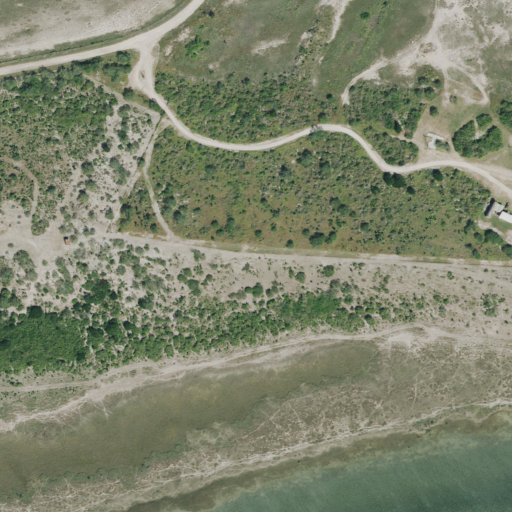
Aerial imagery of mountain in Texas named Loma Alta containing shrub, herbaceous wetlands, open water, barren land, low intensity development, woody wetlands, medium intensity development, and grassland